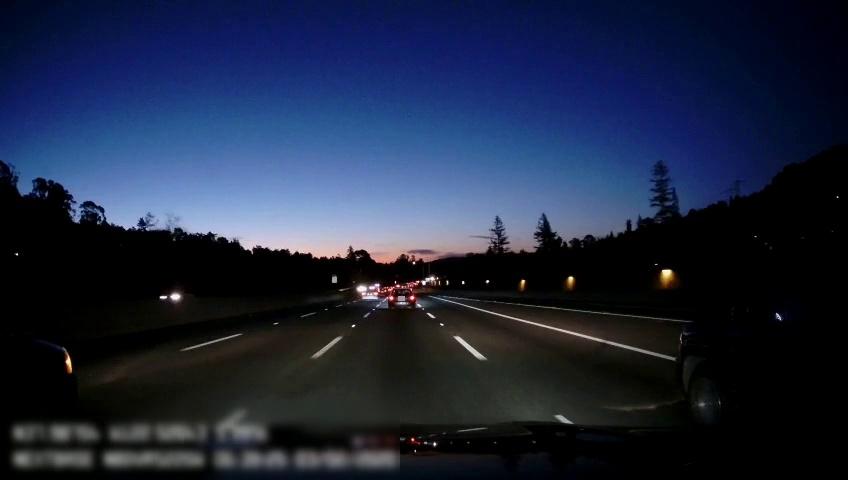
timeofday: Night
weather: Other
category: Drivable Space
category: Vehicles | Car
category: Vehicles | Truck
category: Vehicles | Car
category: Vehicles | SUV
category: Vehicles | SUV
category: Vehicles | SUV
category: Lanes | Alternate Lane
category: Lanes | Alternate Lane
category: Lanes | Current Lane
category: Lanes | Current Lane
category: Lanes | Alternate Lane
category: Lanes | Alternate Lane
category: Lanes | Alternate Lane
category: Traffic | Signs